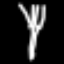
Label: fork